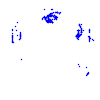
Particle: proton